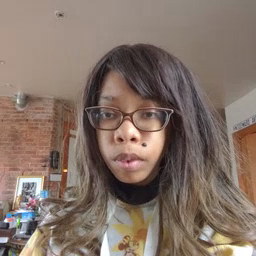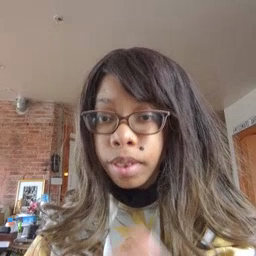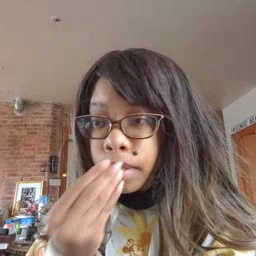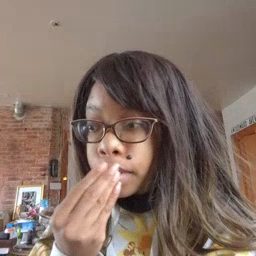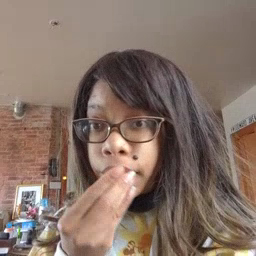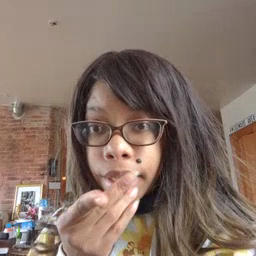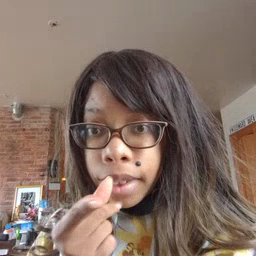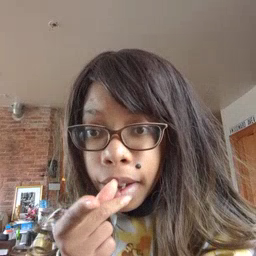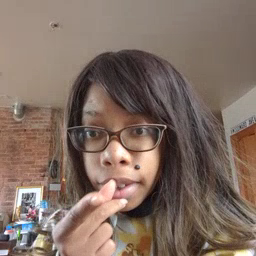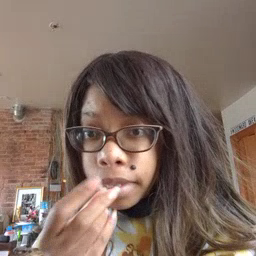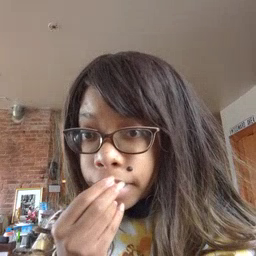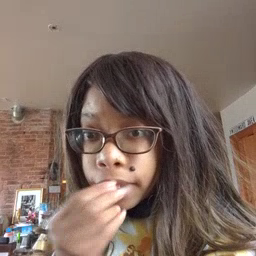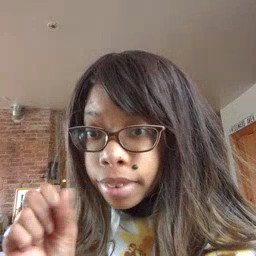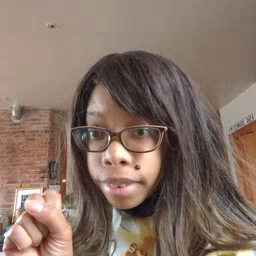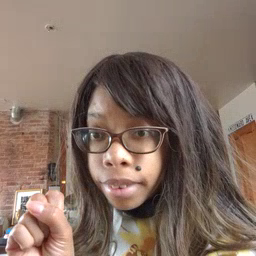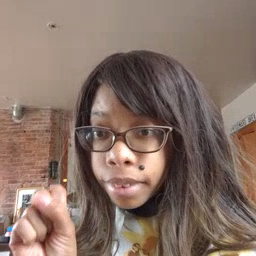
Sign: snack